Question: i'm using bootstrap CSS for my application. I have 'asp:login' control with "remember me" checkbox.
my problem is there is a space between checkbox and the word "remember me". i removed all checkbox css from my css files, but still couldn't fix the issue.
I tried this css code to remove the white space
'''
.chkbox{margin-left:0px;padding-left:0px;white-space:nowrap;}
'''
and this is my Login control
'''
<div class="contact-address span3" style="/*width:250px;*/margin-top:15px;padding-left:5px;">
<h3 style="color:#1872AB;font-weight:normal;">LOGIN:</h3>
<div class="login">
<asp:Login ID="user_Login" runat="server" OnAuthenticate="user_Login_Authenticate" RememberMeText="Remember me" TitleText="" UserNameLabelText="Email:" PasswordLabelText="Password:" OnLoggedIn="SAP_Login_LoggedIn" >
<LoginButtonStyle CssClass="con-tbutton"/>
<CheckBoxStyle CssClass="chkbox"/>
</asp:Login>
<table style="width:100%;">
<tr><td style=""><label><a href="ResetPassword.aspx" style="color:#6a6a6a;">Forgot your password</a></label></td></tr>
</table>
</div>
'''
but still, it looks like the image below

any ideas?
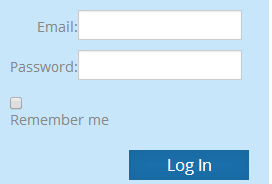
Answer: I just quickly made a sample aspx page, and it works just fine:

This is unstyled. As you see, the checkbox aligns just fine. I don't see any bootstrap styling in your example, or classes for that matter. It might be the closing '</div>' tag you're missing... This is the best I can give you without a live html example from you on <URL> or somewhere simlilar. Try what I suggested in my last comment.